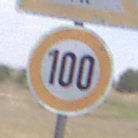
Verkehrszeichen: Geschwindigkeit100
Zusatzzeichen oben: ViehtriebLinks
Umgebung: Outdoor, Nature
Tageszeit: Midday
Wetter: PartlyCloudy
Licht: Natural
Jahreszeit: NotSpecified
Kontrast: HighContrast